Question: Is there a way to trigger a facebook dialog with list of friends in the iPhone client?

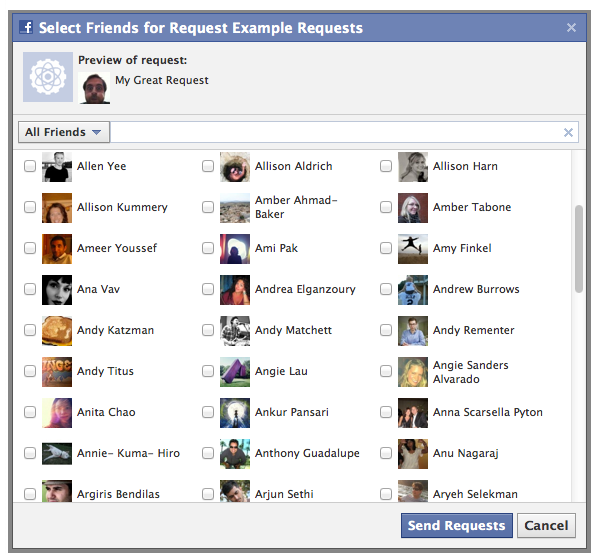
Answer: You can do this as shown in <URL>
'''
NSMutableDictionary* params = [NSMutableDictionary dictionaryWithObjectsAndKeys:
@"Come check out my app.", @"message",
nil];
[facebook dialog:@"apprequests"
andParams:params
andDelegate:self];
'''
If you want those requests will be visible to users on Facebook (not just in your application), than you need to provide or in application settings (this will be the URL user redirected on request accept). Otherwise those requests will only be accessible by API, so you'll be able to get 'em within application and show to users.